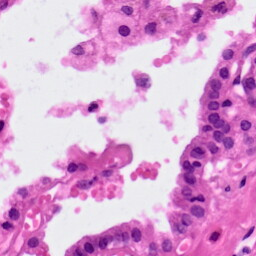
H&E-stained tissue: Lung